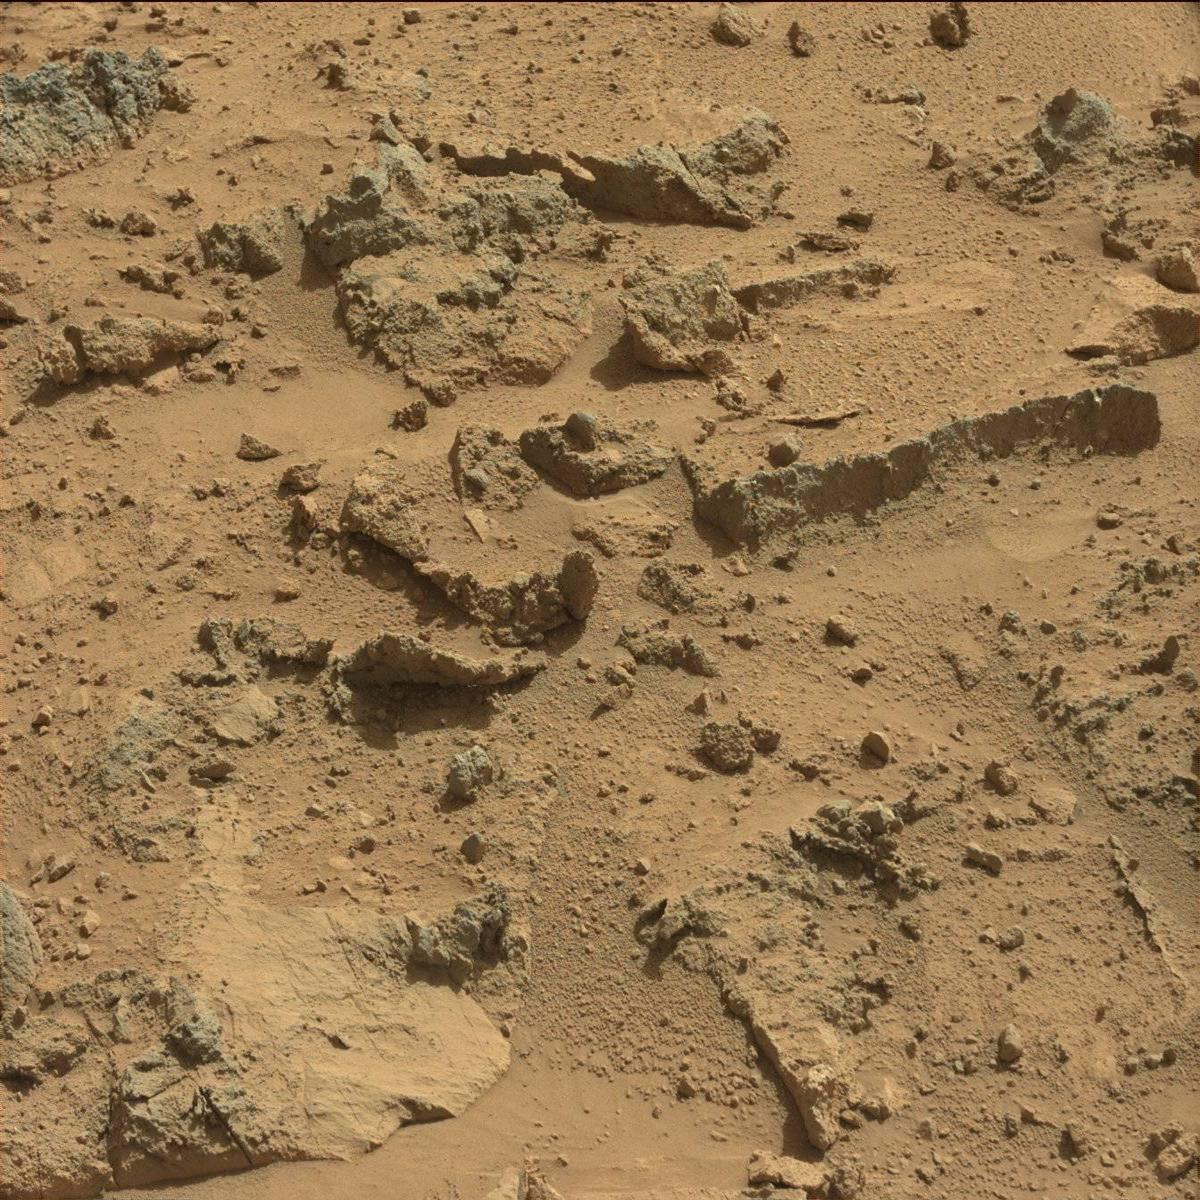
Terrain classes present: Bedrock, Rock, Sand / Soil